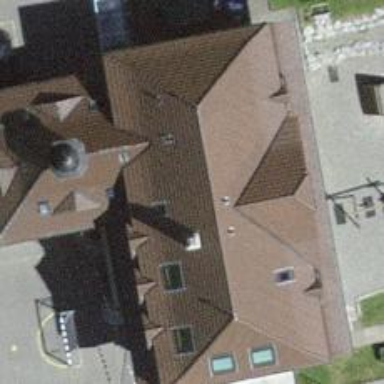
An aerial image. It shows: School.